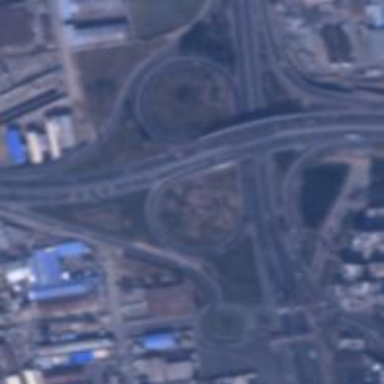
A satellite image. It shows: Motorway junction.